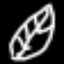
Label: leaf